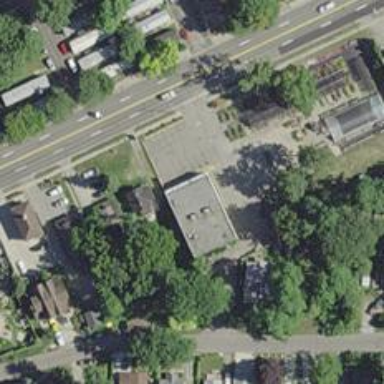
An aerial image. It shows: Convenience shop.